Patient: sex F, age 48
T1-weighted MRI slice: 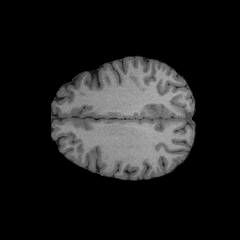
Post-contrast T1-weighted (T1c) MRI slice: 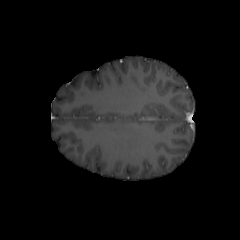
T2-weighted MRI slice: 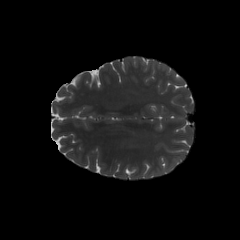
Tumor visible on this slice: no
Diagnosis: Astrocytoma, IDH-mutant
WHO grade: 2